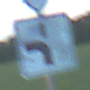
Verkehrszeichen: VerlaufVorfahrtsstrasse5
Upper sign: Vorfahrtsstrasse
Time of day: SunriseSunset
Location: Outdoor (Nature)
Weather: PartlyCloudy
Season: NotSpecified
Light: Natural